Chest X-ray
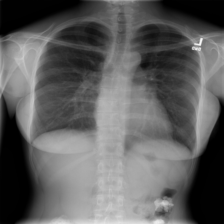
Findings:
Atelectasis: negative
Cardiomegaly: negative
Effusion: negative
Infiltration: negative
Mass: negative
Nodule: negative
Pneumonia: negative
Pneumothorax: negative
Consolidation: negative
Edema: negative
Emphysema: negative
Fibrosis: negative
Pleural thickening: negative
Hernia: negative